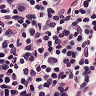
Metastatic tissue present: no